Field crop: maize
Growth stage: 2
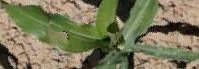
Species: maize